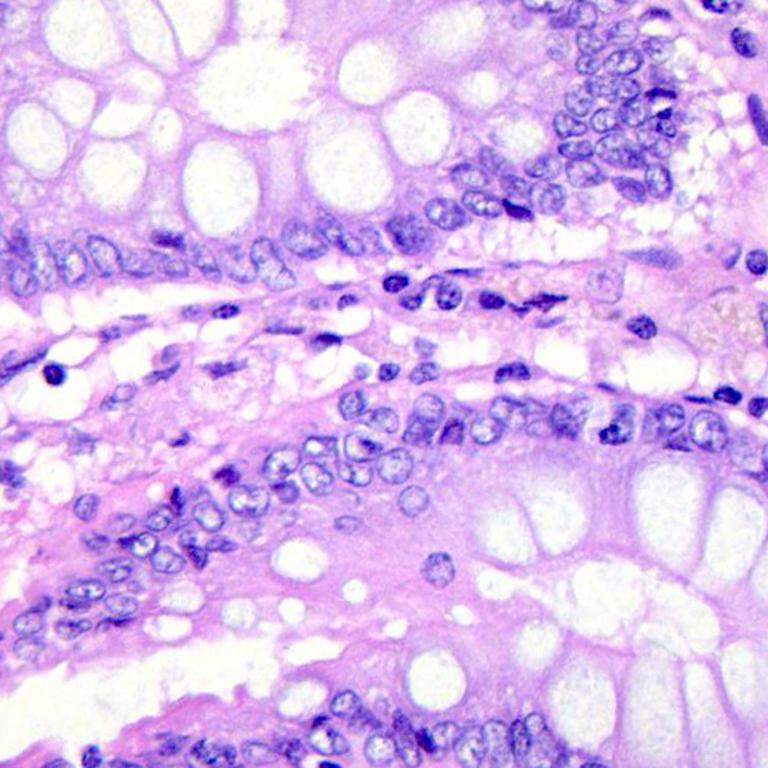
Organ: colon
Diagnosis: benign